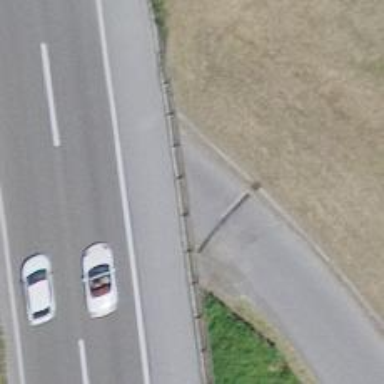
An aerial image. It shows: Driveway tunnel under the road.